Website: home-depot
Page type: billing-address
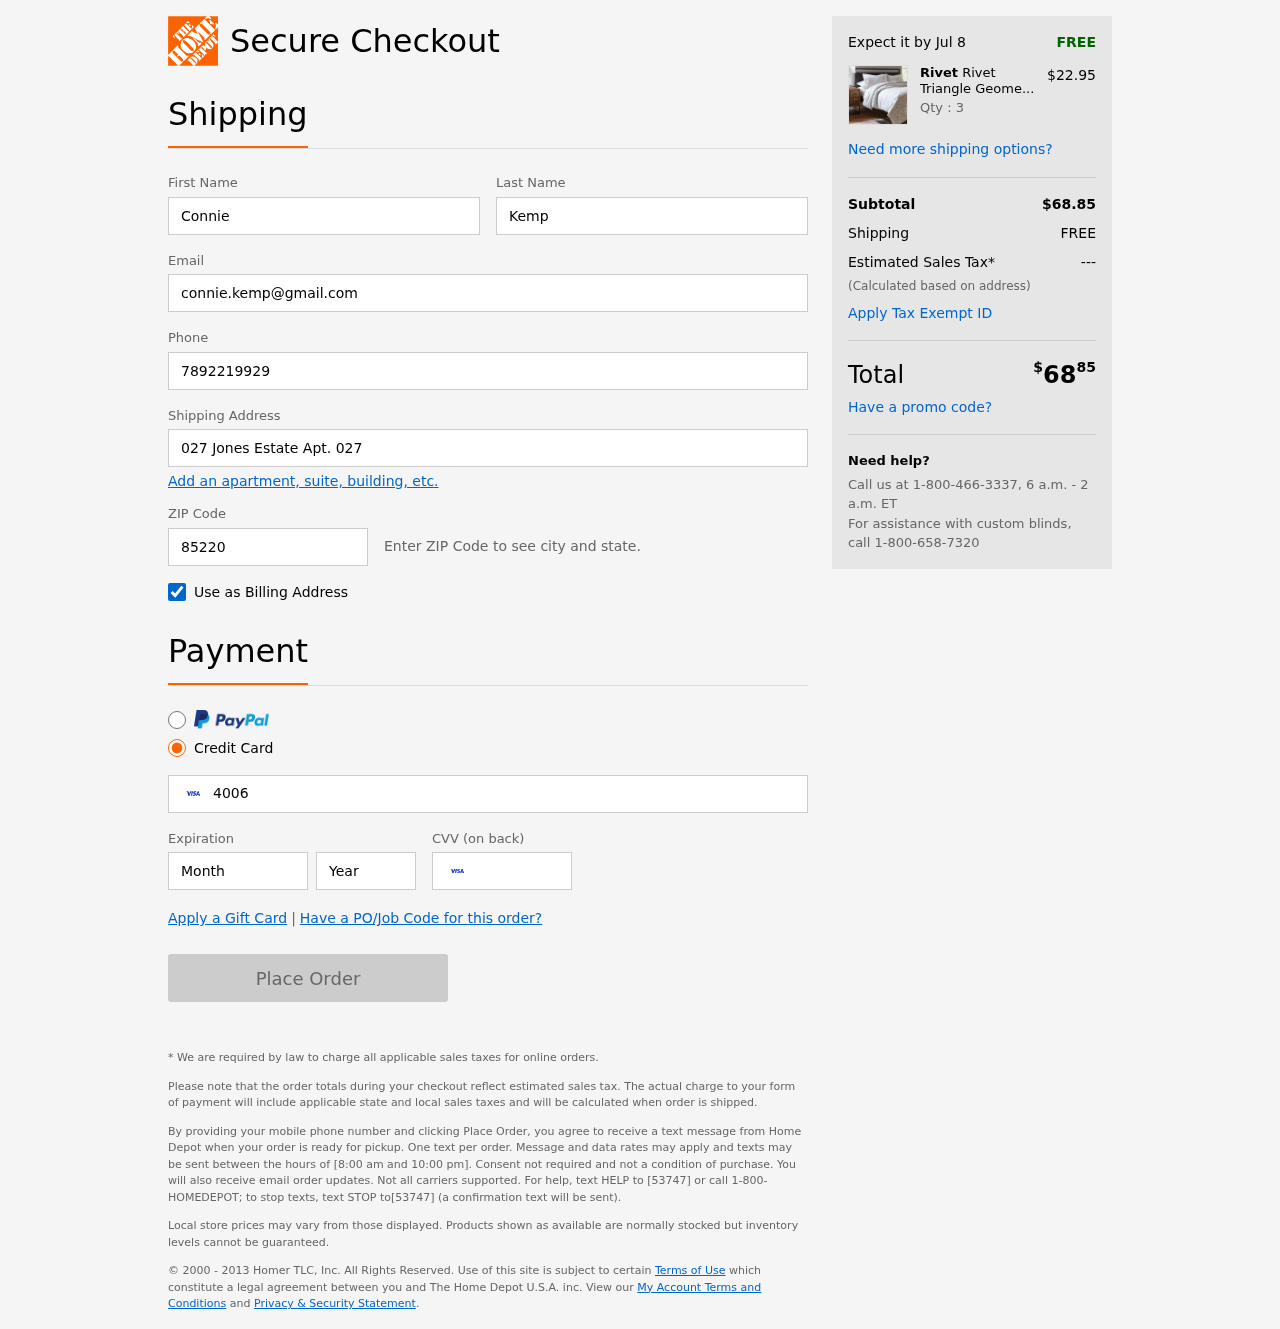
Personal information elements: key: PII_FIRSTNAME
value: Connie
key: PII_LASTNAME
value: Kemp
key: PII_EMAIL
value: connie.kemp@gmail.com
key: PII_PHONE
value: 7892219929
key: PII_STREET
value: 027 Jones Estate Apt. 027
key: PII_POSTCODE
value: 85220
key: PII_CARD_NUMBER
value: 4006 9036 9932 1023
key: PII_CARD_EXPIRY_MONTH
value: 07
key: PII_CARD_CVV
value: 391
Product elements: key: PRODUCT1_BRAND
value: Rivet
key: PRODUCT1_NAME
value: Rivet Triangle Geometric Pattern Cotton Duvet Comforter Cover Set
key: PRODUCT1_PRICE
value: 22.95
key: PRODUCT1_QUANTITY
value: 3
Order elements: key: ORDER_DELIVERY_DATE
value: Jul 8
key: ORDER_SUBTOTAL
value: $68.85
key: ORDER_SHIPPING_COST
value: FREE
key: ORDER_TAX
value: ---
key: ORDER_TOTAL2
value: $6885